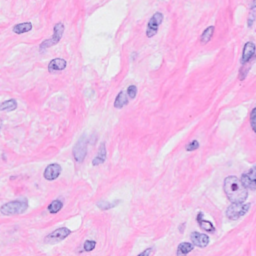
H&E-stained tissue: Breast